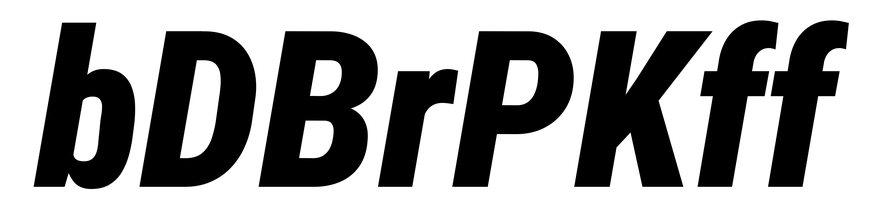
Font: Roboto-Italic_Condensed_Black_Italic